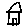
Label: house